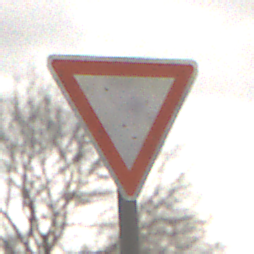
Verkehrszeichen: VorfahrtGewaehren
Umgebung: Outdoor, Nature
Tageszeit: Midday
Wetter: Overcast
Licht: Natural
Jahreszeit: NotSpecified
Kontrast: LowContrast